【题型】填空题　【知识点】平面几何　【难度】easy
如图，在平面直角坐标系中，正方形 $ABOC$ 和正方形 $DOFE$ 的顶点 $B$，$F$ 在 $x$ 轴上，顶点 $C$，$D$ 在 $y$ 轴上，且 $S_{\triangle ADF} = 4$，反比例函数 $y = \frac{k}{x} (x > 0)$ 的图象经过点 $E$，则 $k =$ \_\_\_\_\_\_。

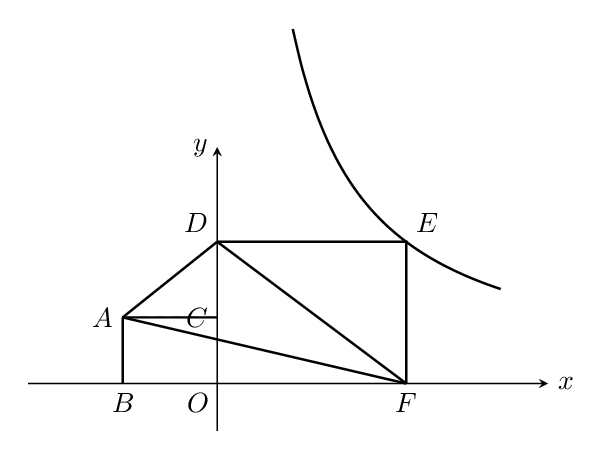
【解答】

\noindent \textbf{【答案】} $8$

\vspace{0.2cm}
\noindent \textbf{【分析】} 本题考查了正方形的性质和反比例函数图象上点的坐标特征；
设正方形$ABOC$和正方形$DOFE$的边长为$m$，$n$，则$AB=OB=m$，$DE=EF=OF=n$，然后根据$S_{\triangle ADF}=S_{\text{梯形}ABOD}+S_{\triangle DOF}-S_{\triangle ABF}$即可求解．

\vspace{0.2cm}
\noindent \textbf{【详解】} 设正方形$ABOC$和正方形$DOFE$的边长为$m$，$n$
则$AB=OB=m$，$DE=EF=OF=n$
$\therefore BF=OB+OF=m+n$
$\therefore S_{\triangle ADF}=S_{\text{梯形}ABOD}+S_{\triangle DOF}-S_{\triangle ABF}$
$=\dfrac{1}{2}m(m+n)+\dfrac{1}{2}n^{2}-\dfrac{1}{2}m(m+n)=4$
$\therefore n^{2}=8$
$\because$反比例函数$y=\dfrac{k}{x}(x>0)$的图象经过点$E(n,n)$
$\therefore k=n^{2}=8$
故答案为：$8$．